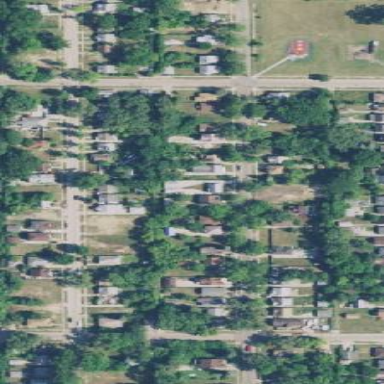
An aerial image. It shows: Single-family residential area.